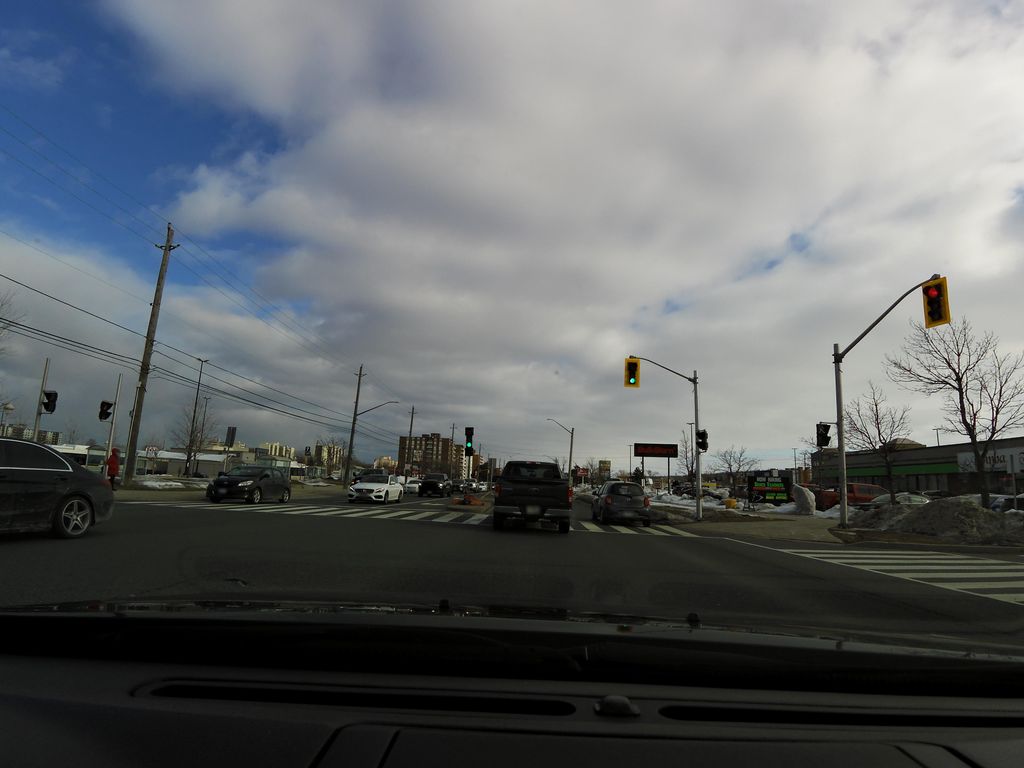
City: hamilton